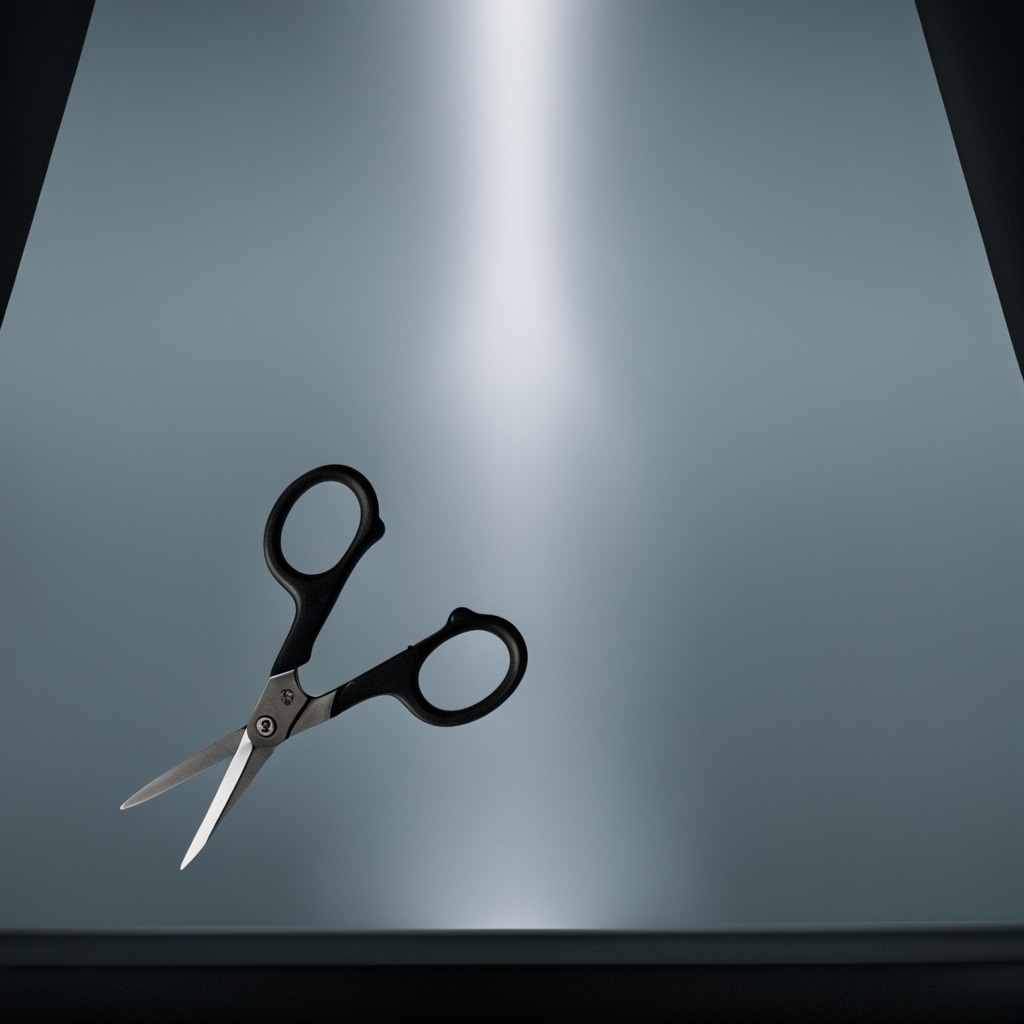
A scissor is lying on a clean empty table in a railway signal maintenance room lit by harsh overhead fluorescents photorealistic surface textures crisp shadows high dynamic range